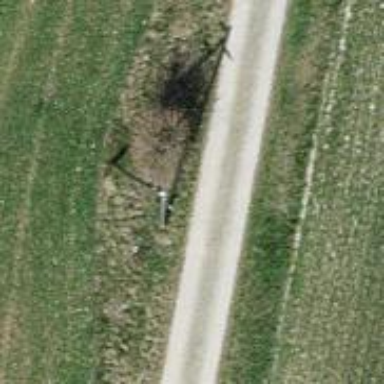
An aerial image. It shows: Unclassified road with concrete surface.